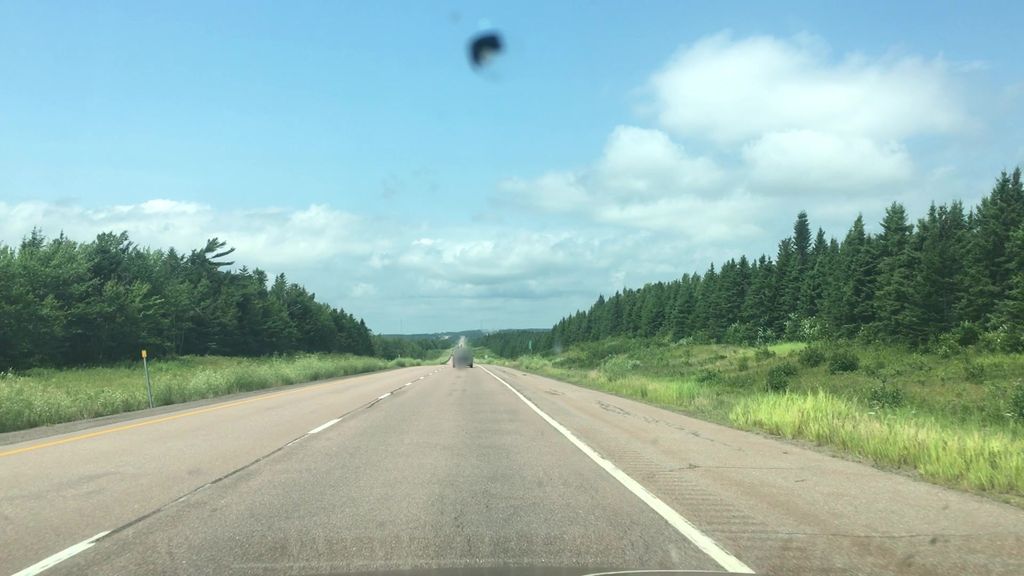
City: charlottetown